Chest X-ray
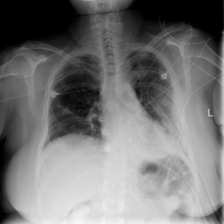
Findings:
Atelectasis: negative
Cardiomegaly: negative
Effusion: negative
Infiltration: negative
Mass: negative
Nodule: negative
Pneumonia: negative
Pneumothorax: negative
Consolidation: negative
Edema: negative
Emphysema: negative
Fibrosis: negative
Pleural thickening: negative
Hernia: negative